Question: I'm writing an application that latches on to another, which I don't have the source code for, but there's a certain thing that makes it display a .NET Framework exception message.
I can detect with my code when it will open, and I want to get its handle and close it. Sometimes this child window takes the title from the main window, so I can't rely on that to find its handle.
An image of the child window in question:

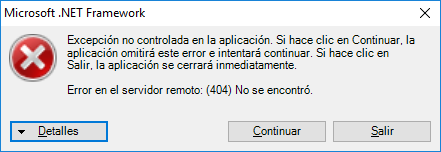
Answer: Ok, I solved it. It turns out that the GetForegroundWindow() was returning the correct handle, however, since sometimes the exception window takes the title from the parent I was getting tripped up.
The solution is to wait until the number of windows changes using EnumWindows, then get the handle of the foreground window and close it.
'''
new Thread(() =>
{
int pid = Program.GetHelperProcess().Id;
int lastCount = -1;
while (true)
{
int newCount = WinUtil.GetWindowCount(pid);
if (lastCount != -1 && lastCount != newCount)
{
break;
}
lastCount = newCount;
Thread.Sleep(30);
}
WinUtil.CloseWindow(WinUtil.GetForegroundWindow());
}).Start();
'''
'''
class WinUtil
{
[DllImport("user32.dll")]
public static extern IntPtr GetForegroundWindow();
private delegate bool EnumWindowsProc(IntPtr hWnd, int lParam);
[DllImport("user32.dll", SetLastError = true)]
private static extern uint GetWindowThreadProcessId(IntPtr hWnd, out uint lpdwProcessId);
[DllImport("user32.dll")]
private static extern bool EnumWindows(EnumWindowsProc enumFunc, int lParam);
[DllImport("user32.dll")]
private static extern int GetWindowText(IntPtr hWnd, StringBuilder lpString, int nMaxCount);
[DllImport("user32.dll")]
private static extern int GetWindowTextLength(IntPtr hWnd);
[DllImport("user32.dll")]
private static extern bool IsWindowVisible(IntPtr hWnd);
[DllImport("user32.dll")]
private static extern IntPtr GetShellWindow();
public static int GetWindowCount(int processId)
{
IntPtr hShellWindow = GetShellWindow();
int count = 0;
EnumWindows(delegate (IntPtr hWnd, int lParam)
{
if (hWnd == hShellWindow) return true;
if (!IsWindowVisible(hWnd)) return true;
int length = GetWindowTextLength(hWnd);
if (length == 0) return true;
uint windowPid;
GetWindowThreadProcessId(hWnd, out windowPid);
if (windowPid != processId) return true;
count++;
return true;
}, 0);
return count;
}
public static string GetWindowTitle(IntPtr hWnd)
{
int textLength = GetWindowTextLength(hWnd);
StringBuilder outText = new StringBuilder(textLength + 1);
int a = GetWindowText(hWnd, outText, outText.Capacity);
return outText.ToString();
}
[DllImport("user32.dll", CharSet = CharSet.Auto)]
private static extern IntPtr SendMessage(IntPtr hWnd, UInt32 Msg, IntPtr wParam, IntPtr lParam);
private const UInt32 WM_CLOSE = 0x0010;
public static void CloseWindow(IntPtr hwnd)
{
SendMessage(hwnd, WM_CLOSE, IntPtr.Zero, IntPtr.Zero);
}
}
'''